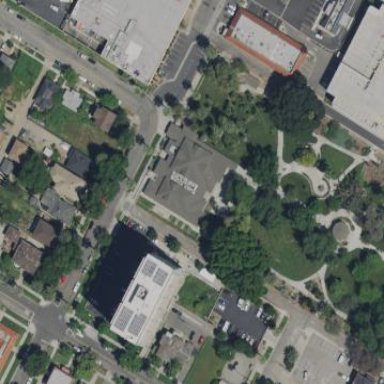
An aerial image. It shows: Community center building.